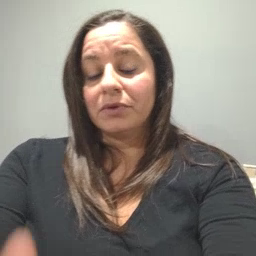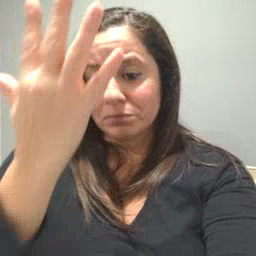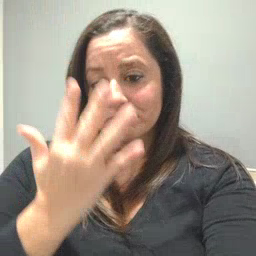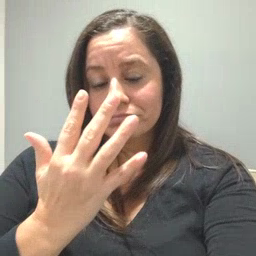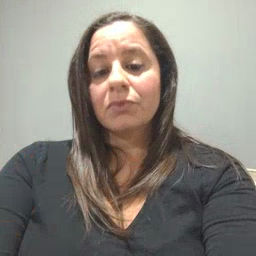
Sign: sad